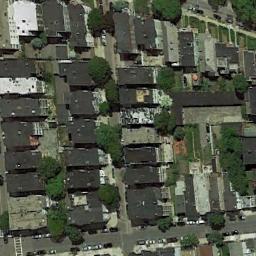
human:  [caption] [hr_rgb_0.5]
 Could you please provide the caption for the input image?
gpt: A dense residential area has lots of trees and houses next to each other .

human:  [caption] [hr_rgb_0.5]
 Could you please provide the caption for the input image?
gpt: The dense residential is next to the road with some cars .

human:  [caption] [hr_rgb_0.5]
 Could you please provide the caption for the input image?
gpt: There are many roads and neatly arranged houses and trees and large lawns in densely populated areas .

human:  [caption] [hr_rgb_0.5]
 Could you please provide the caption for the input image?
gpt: Some of the houses in the residential area are red .

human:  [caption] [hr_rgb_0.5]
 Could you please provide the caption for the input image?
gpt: There are many black buildings with some green trees around on dense residential area .